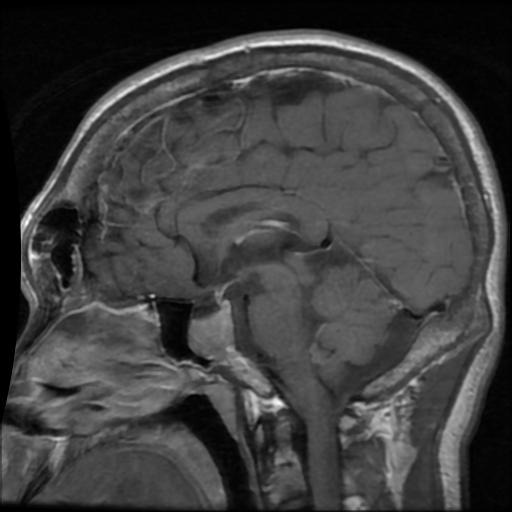
Label: pituitary